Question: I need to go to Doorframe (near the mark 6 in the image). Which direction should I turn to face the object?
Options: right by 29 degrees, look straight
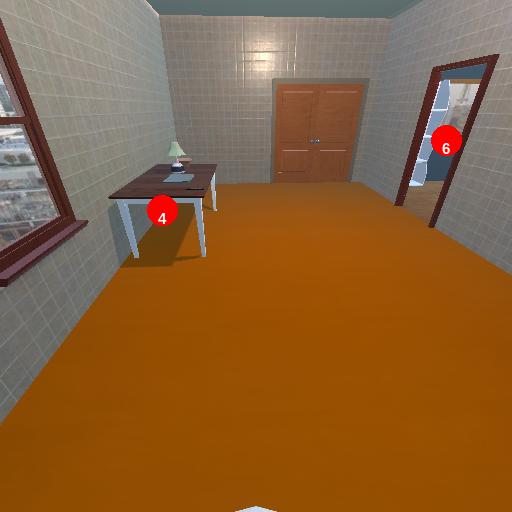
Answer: right by 29 degrees